Question: '''
Code :
- (UITableViewCell *)tableView:(UITableView *)tableView cellForRowAtIndexPath:(NSIndexPath *)indexPath;
{
static NSString *str=@"cellidentifier";
customCell *cell=(customCell *)[tableView dequeueReusableCellWithIdentifier:str];
if(cell == nil)
{
NSArray *value= [[NSBundle mainBundle]loadNibNamed:@"customCell" owner:self options:nil];
cell=[value objectAtIndex:0];
}
[cell setValue:[arr objectAtIndex:indexPath.row]];
return cell;
}
customCell.h
-(void)setValue:(NSString*)val;
customCell.m
-(void)setValue:(NSString *)val
{
lbl.text=val;
}
'''
I have created a UITableView with customCell.It is working fine.When i scroll up the data in tableview are disappearing and looks empty.what is wrong with code?
any help will appreciated.
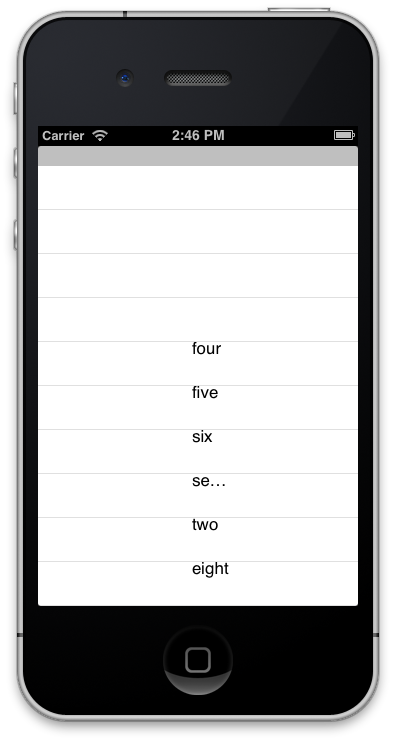
Answer: try this.
In custom cell, you must to resign "identifier" for reuse this cell in .xib file